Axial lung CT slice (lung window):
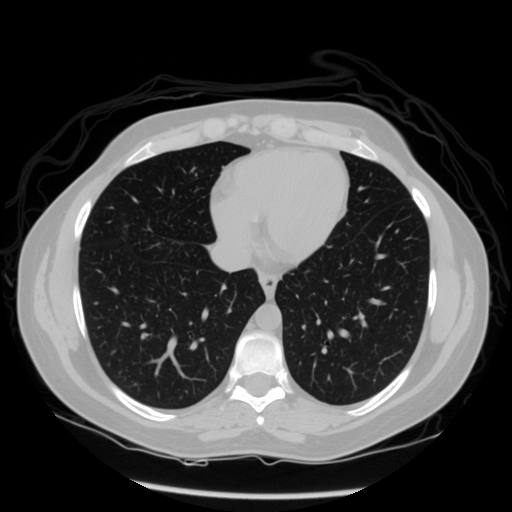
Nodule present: no